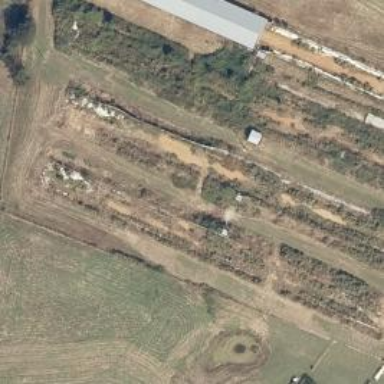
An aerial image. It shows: Farm auxiliary building.